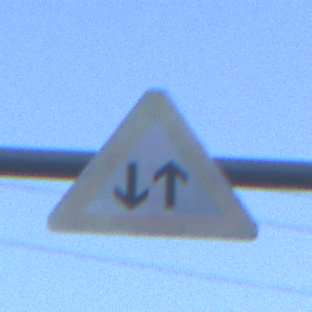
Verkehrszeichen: Gegenverkehr
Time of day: SunriseSunset
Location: Outdoor (RoadRail)
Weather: Clear
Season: NotSpecified
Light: Natural